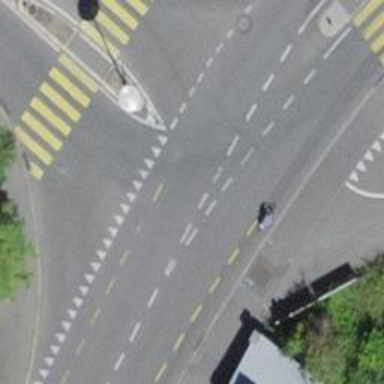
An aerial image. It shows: Tertiary road with asphalt surface and sidewalks on both sides.